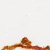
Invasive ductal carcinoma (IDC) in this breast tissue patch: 0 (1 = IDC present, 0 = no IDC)